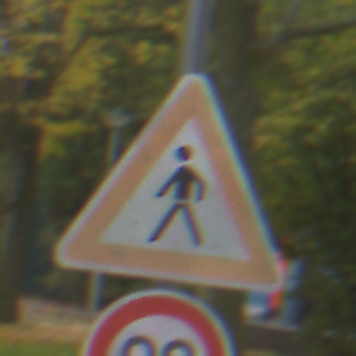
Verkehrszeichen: FussgaengerRechts
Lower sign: Geschwindigkeit90
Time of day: Midday
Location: Outdoor (Nature)
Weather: Overcast
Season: Autumn
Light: Natural